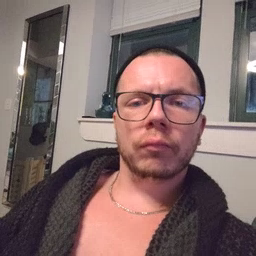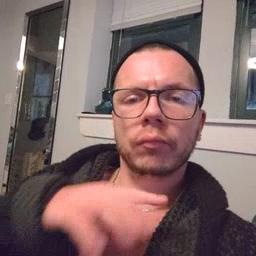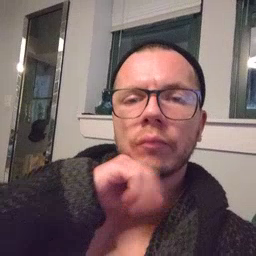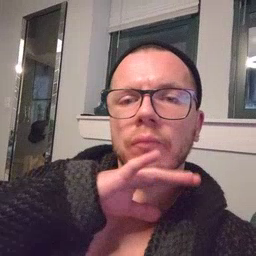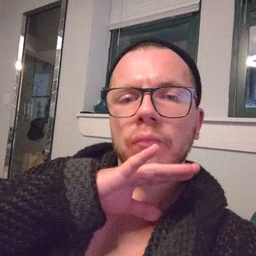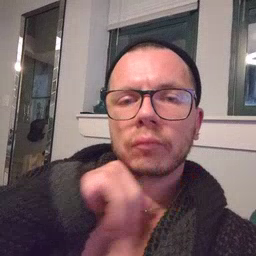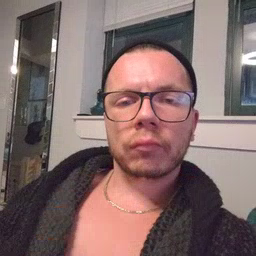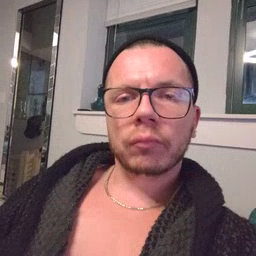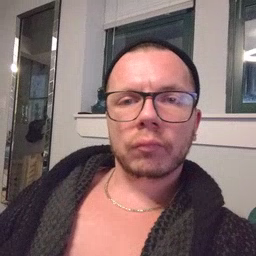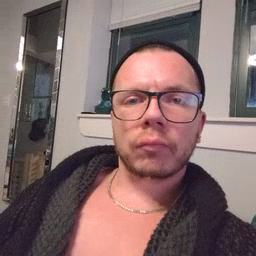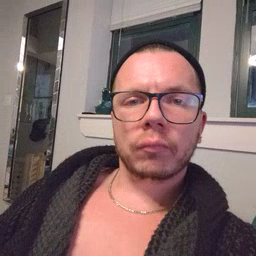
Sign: dirty